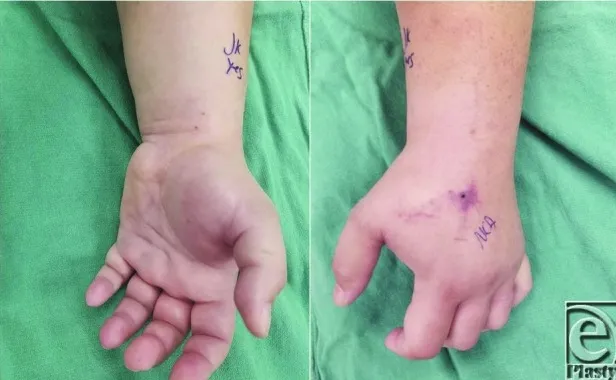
Extravasation injury to the left hand. Note loss of skin wrinkles on the dorsum of the hand.
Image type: radiology (x_ray)